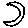
Label: moon